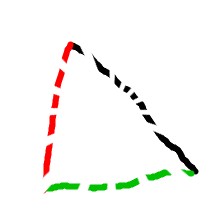
Shape: triangle